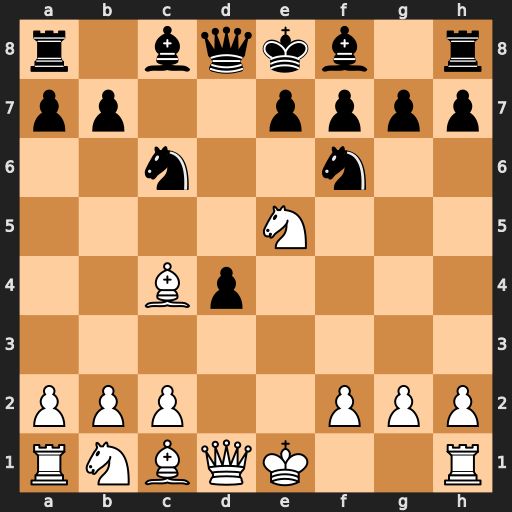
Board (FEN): r1bqkb1r/pp2pppp/2n2n2/4N3/2Bp4/8/PPP2PPP/RNBQK2R
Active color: w
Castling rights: KQkq
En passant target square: -
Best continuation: Bxf7#